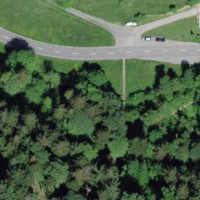
EUNIS habitat code: 44
Species observed at this site:
Lathraea squamaria